Field crop: tomato
Growth stage: 1
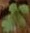
Species: solanum